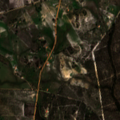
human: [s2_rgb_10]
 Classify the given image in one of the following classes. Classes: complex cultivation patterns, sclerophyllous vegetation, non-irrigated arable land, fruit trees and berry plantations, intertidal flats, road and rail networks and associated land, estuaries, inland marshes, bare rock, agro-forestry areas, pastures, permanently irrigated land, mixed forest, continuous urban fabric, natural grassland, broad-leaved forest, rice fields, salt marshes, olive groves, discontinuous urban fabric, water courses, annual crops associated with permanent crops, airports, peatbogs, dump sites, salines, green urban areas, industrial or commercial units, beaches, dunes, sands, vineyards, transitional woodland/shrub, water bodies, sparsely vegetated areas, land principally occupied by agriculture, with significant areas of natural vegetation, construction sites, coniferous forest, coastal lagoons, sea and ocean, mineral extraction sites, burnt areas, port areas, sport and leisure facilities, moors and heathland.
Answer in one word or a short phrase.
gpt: non-irrigated arable land, annual crops associated with permanent crops, complex cultivation patterns, land principally occupied by agriculture, with significant areas of natural vegetation, broad-leaved forest, transitional woodland/shrub